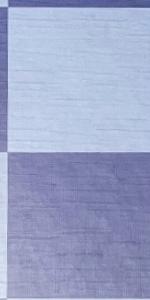
Label: Empty